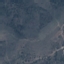
Land use / land cover: HerbaceousVegetation